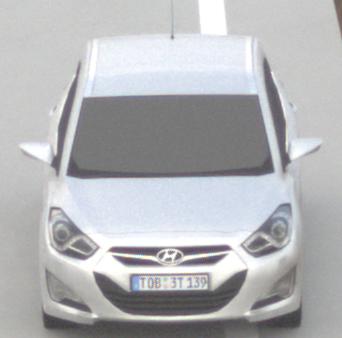
Make: Hyundai
Model: i40 Kombi 1.6 GDI
Detailed model: i40 (VF) Kombi
Model produced from: 2012/08
Model produced until: 2013/09
Doors: 5
Color: white
Road condition: dry road
Daytime: midday
Contrast: low contrast